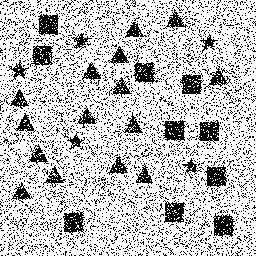
Squares: 10
Triangles: 15
Stars: 5
Total shapes: 30